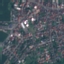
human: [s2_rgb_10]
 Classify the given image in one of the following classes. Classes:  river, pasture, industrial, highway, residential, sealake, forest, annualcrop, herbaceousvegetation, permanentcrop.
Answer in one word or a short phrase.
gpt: Residential